Field crop: tomato
Growth stage: 1
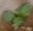
Species: solanum